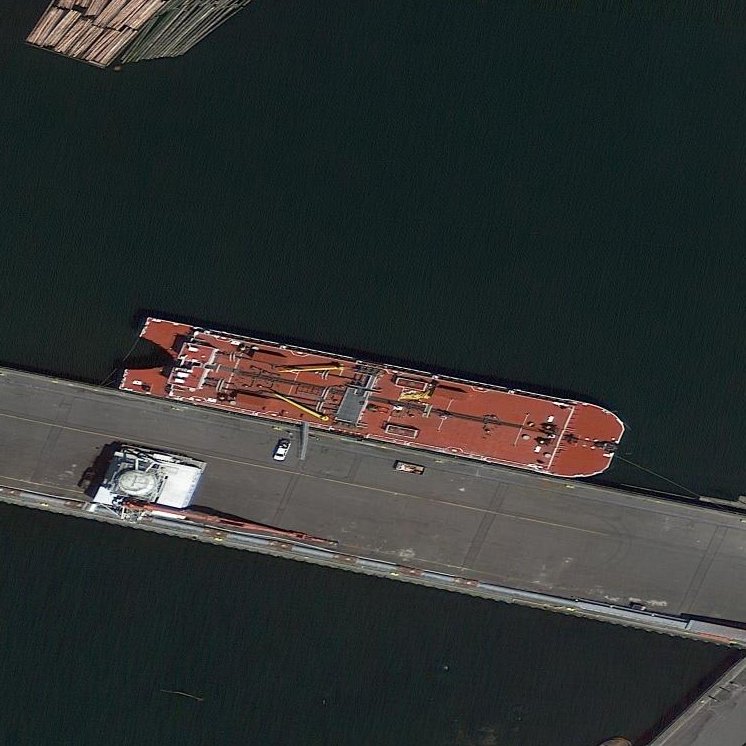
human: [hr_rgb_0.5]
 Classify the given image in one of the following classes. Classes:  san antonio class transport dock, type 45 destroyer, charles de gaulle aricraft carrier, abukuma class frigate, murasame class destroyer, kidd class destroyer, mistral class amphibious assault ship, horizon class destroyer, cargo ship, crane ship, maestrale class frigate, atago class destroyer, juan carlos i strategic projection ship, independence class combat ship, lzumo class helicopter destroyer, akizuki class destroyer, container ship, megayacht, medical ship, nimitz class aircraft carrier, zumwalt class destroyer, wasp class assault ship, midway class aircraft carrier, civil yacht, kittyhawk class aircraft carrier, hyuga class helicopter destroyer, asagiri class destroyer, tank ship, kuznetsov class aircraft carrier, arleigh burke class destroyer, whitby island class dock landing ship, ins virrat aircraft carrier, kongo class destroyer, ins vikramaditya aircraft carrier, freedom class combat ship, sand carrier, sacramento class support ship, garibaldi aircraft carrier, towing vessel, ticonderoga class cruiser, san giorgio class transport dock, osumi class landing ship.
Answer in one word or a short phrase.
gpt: Tank ship